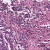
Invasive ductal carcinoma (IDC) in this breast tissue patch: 1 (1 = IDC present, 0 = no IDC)